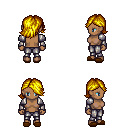
a pixel art fantasy rpg character, female body template, human, dark skin, steel arm armor, metal pants, blonde swoop hairstyle, brown slippers, four views (front, back, left, right), 2x2 character sprite sheet, small pixel art, hard edges, no anti-aliasing